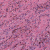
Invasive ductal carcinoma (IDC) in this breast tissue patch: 0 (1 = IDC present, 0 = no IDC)